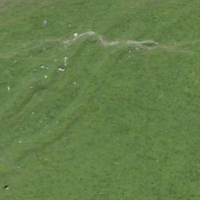
EUNIS habitat code: 23
Species observed at this site:
Gymnadenia rhellicani
Ajuga pyramidalis